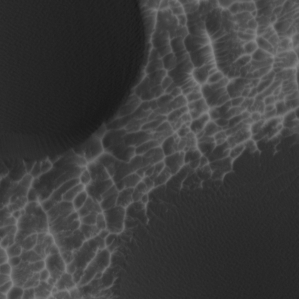
Label: non_frost